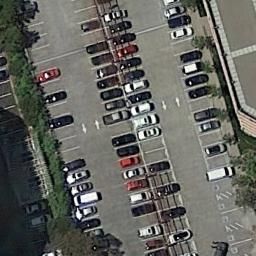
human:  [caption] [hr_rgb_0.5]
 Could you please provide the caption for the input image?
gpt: There are five rows of cars in the parking lot .

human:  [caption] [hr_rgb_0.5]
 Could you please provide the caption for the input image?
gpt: Many cars are in the parking lot .

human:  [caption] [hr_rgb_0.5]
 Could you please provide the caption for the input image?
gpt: The parking lot has some cars arranged neatly in lines .

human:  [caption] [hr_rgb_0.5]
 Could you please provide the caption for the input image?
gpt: The parking lot is next to some trees .

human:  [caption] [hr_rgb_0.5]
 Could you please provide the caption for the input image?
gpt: There are some green trees beside the parking lot with some cars .